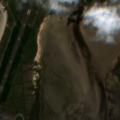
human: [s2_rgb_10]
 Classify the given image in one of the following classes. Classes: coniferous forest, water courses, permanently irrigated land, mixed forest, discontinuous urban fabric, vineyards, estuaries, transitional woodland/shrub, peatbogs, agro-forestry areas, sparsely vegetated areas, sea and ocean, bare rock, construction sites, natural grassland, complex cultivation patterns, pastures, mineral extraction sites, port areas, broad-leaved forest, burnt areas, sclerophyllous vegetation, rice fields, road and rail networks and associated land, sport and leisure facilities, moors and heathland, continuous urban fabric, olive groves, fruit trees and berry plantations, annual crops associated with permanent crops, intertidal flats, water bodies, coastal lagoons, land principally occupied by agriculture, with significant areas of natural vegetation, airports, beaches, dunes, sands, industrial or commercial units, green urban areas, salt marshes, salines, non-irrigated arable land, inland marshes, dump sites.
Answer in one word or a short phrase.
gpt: airports, pastures, land principally occupied by agriculture, with significant areas of natural vegetation, beaches, dunes, sands, intertidal flats, estuaries, sea and ocean